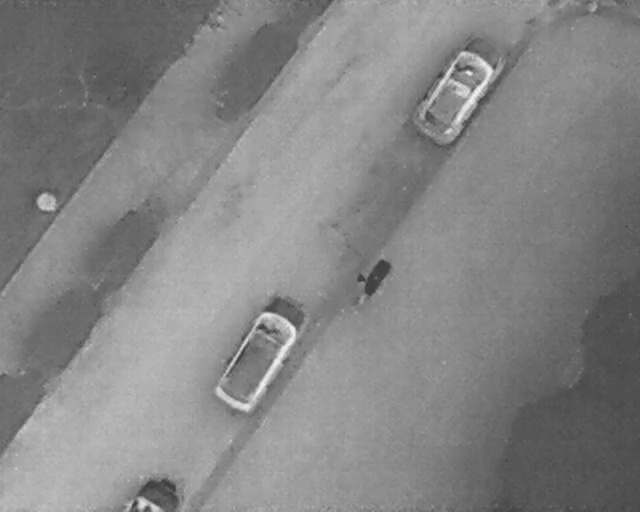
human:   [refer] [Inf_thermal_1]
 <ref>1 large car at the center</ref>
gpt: <box>[[31, 64, 49, 73, 32]]</box>